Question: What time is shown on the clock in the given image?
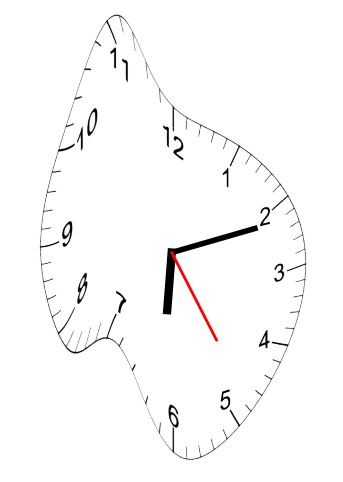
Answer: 06:11:24